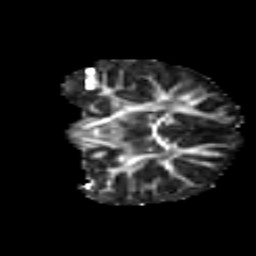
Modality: FA
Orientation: coronal
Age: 9
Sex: female
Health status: ill
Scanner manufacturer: ge
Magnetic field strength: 3 T
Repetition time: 6.752 s
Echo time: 0.079 s